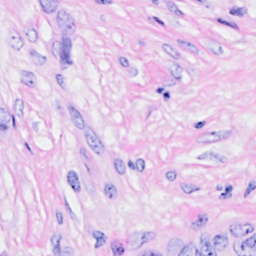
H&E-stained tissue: Breast